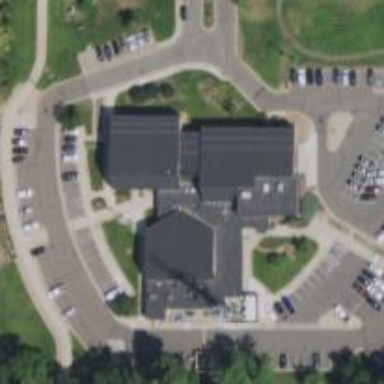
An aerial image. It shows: Public building.